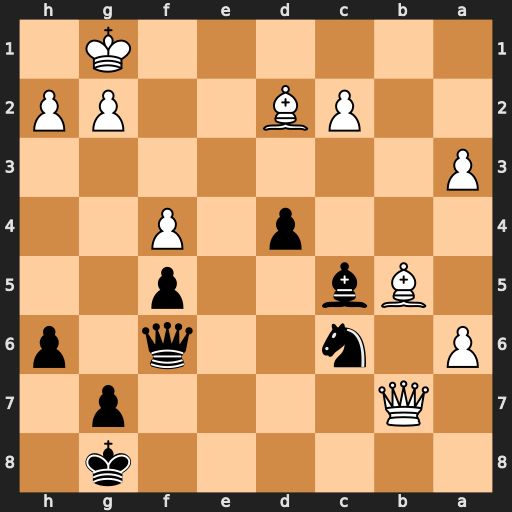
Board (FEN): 6k1/1Q4p1/P1n2q1p/1Bb2p2/3p1P2/P7/2PB2PP/6K1
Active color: b
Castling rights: -
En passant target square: -
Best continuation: d3+ Kf1 Qd4 Qc8+ Nd8